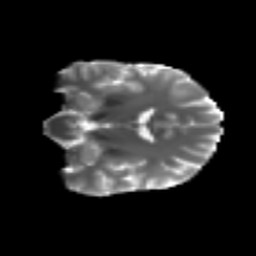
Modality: T2w
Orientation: coronal
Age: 26
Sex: female
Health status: ill
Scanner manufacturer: siemens
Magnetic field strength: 3 T
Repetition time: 6.5 s
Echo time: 0.062 s